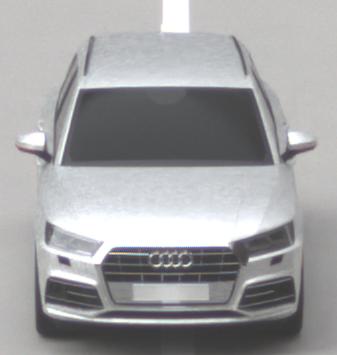
Make: Audi
Model: Q5 45 TFSI
Detailed model: Q5 (FY)
Model produced from: 2019/01
Model produced until: 2019/05
Doors: 5
Color: white
Road condition: dry road
Daytime: midday
Contrast: low contrast